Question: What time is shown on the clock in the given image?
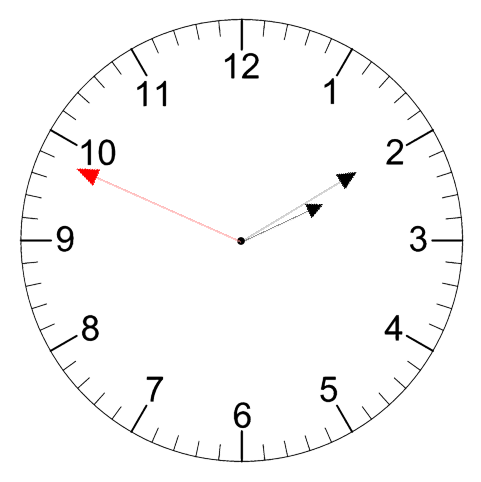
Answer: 02:09:49